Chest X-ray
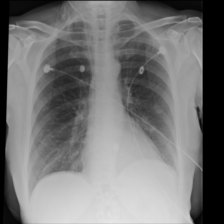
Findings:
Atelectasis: negative
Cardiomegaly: negative
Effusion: negative
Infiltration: negative
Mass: positive
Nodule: negative
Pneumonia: negative
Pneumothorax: negative
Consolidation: negative
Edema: negative
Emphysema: negative
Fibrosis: negative
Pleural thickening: negative
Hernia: negative